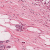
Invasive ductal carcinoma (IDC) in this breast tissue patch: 1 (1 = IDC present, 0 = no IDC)